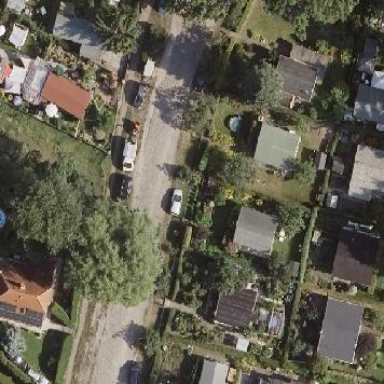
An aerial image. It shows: Plot in the allotments.